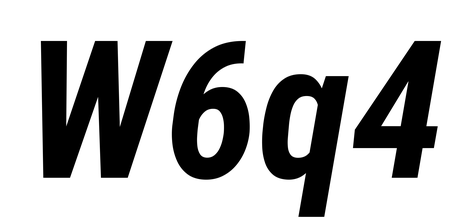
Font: Roboto-Italic_Condensed_Bold_Italic